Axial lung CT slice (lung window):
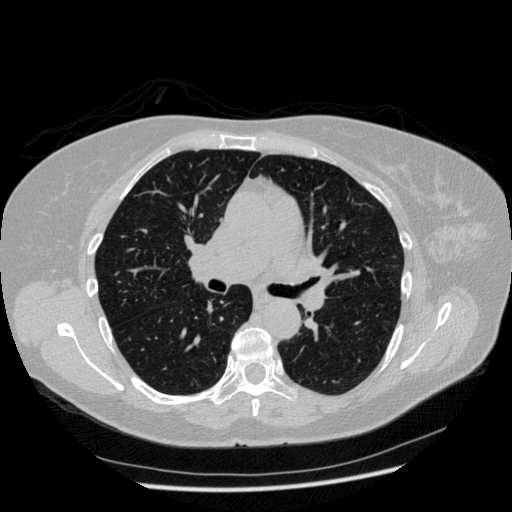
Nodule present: no